Question: I have the following problem spanning dynamically added rows to a TableLayout inside a scroll view. The rows follow this pattern:
Row 1: Cell spanned over the whole table
Row 2: Two cells
Row 3: Cell spanned over the whole table
...
Row N: Two cells
The problems is that the row with the one cell spanning over the row actually does not span at all. It reaches at some point in the middle of the screen and just wraps at height.
Here is a screenshot of the problem under Android 2.3.3:

Note that the samples below are oversimplified (but still spanning does not work). They are ready to try - just create the files. I debugged and it seems that the layout params are somehow disappearing along the way. Additionally, if the TableLayout is hard-coded in the main.xml file, then there are no problems. Unfortunately, I need to have views dynamically generated.
### TestProject.java
'''
import android.app.Activity;
import android.os.Bundle;
import android.view.View;
import android.widget.*;
public class TestProject extends Activity {
/** Called when the activity is first created. */
@Override
public void onCreate(Bundle savedInstanceState) {
super.onCreate(savedInstanceState);
setContentView(R.layout.main);
TableLayout table = new TableLayout(this);
ScrollView contentHolder = (ScrollView) findViewById(R.id.scrollView1);
contentHolder.addView(table, new TableLayout.LayoutParams(
TableLayout.LayoutParams.FILL_PARENT, TableLayout.LayoutParams.WRAP_CONTENT));
TableRow row1 = (TableRow) View.inflate(this, R.layout.table_span_row, null);
TableRow.LayoutParams rowSpanLayout = new TableRow.LayoutParams(
TableRow.LayoutParams.FILL_PARENT, TableRow.LayoutParams.WRAP_CONTENT);
rowSpanLayout.span = 2;
table.addView(row1, rowSpanLayout);
TableRow row2 = (TableRow) View.inflate(this, R.layout.table_row_columns, null);
table.addView(row2);
}
}
'''
### main.xml
'''
<?xml version="1.0" encoding="utf-8"?>
<LinearLayout xmlns:android="http://schemas.android.com/apk/res/android"
android:orientation="vertical" android:layout_width="fill_parent" android:layout_height="fill_parent">
<ScrollView android:id="@+id/scrollView1" android:layout_height="fill_parent"
android:layout_width="fill_parent">
</ScrollView>
</LinearLayout>
'''
### table_row_columns.xml
'''
<?xml version="1.0" encoding="utf-8"?>
<TableRow xmlns:android="http://schemas.android.com/apk/res/android"
android:layout_width="fill_parent" android:layout_height="wrap_content">
<TextView android:layout_height="wrap_content" android:text="This is column one" android:layout_weight="1" android:layout_width="fill_parent"></TextView>
<TextView android:layout_width="wrap_content" android:layout_height="wrap_content" android:text="Column 2"></TextView>
</TableRow>
'''
### table_span_row.xml
'''
<?xml version="1.0" encoding="utf-8"?>
<TableRow xmlns:android="http://schemas.android.com/apk/res/android"
android:layout_height="wrap_content" android:layout_width="fill_parent">
<LinearLayout android:layout_height="wrap_content" android:layout_width="fill_parent" android:layout_span="2" android:background="#FF333333">
<TextView android:layout_width="wrap_content" android:layout_height="wrap_content" android:layout_weight="1" android:text="This should span on the whole row"></TextView>
<TextView android:id="@+id/textView1" android:layout_width="wrap_content" android:layout_height="wrap_content" android:text="... but it does not do so"></TextView>
</LinearLayout>
</TableRow>
'''
I have tried requestLayout and invalidate but to no avail.
P.S. I also welcome advises about how to dynamically replace views within the ScrollView
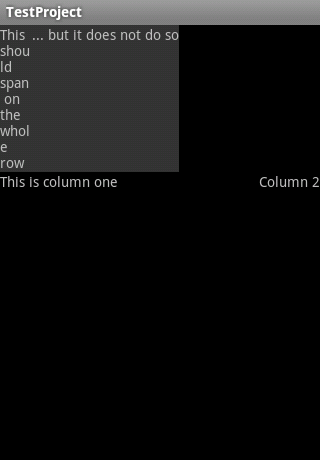
Answer: OK, I found the solution. It was simply to drop the TableRow tag for the row that I wanted to span across the table.
'''
<?xml version="1.0" encoding="utf-8"?>
<LinearLayout xmlns:android="http://schemas.android.com/apk/res/android"
android:layout_height="wrap_content" android:layout_width="fill_parent"
android:background="#FF333333">
<TextView android:layout_width="wrap_content" android:layout_height="wrap_content"
android:layout_weight="1" android:text="This should span on the whole row" />
<TextView android:layout_width="wrap_content" android:layout_height="wrap_content"
android:text="... and now it does" />
</LinearLayout>
'''
I do not know what will happen if I had 3 columns instead and wanted to span one of the cells on two of them :)